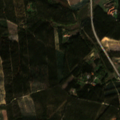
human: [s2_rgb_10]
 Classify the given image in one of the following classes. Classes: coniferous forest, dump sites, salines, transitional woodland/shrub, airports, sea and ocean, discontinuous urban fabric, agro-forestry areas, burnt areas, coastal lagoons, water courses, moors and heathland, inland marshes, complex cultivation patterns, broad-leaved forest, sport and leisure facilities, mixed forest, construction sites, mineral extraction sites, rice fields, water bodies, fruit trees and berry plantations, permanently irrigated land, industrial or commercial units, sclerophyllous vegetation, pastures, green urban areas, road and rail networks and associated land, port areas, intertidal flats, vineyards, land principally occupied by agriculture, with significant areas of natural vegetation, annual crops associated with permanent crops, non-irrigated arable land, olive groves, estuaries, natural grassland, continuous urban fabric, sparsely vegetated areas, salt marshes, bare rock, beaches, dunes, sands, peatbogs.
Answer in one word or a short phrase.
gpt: complex cultivation patterns, land principally occupied by agriculture, with significant areas of natural vegetation, broad-leaved forest, mixed forest, transitional woodland/shrub